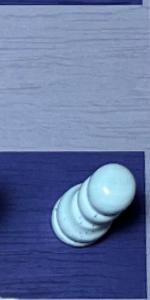
Label: Pawn_White